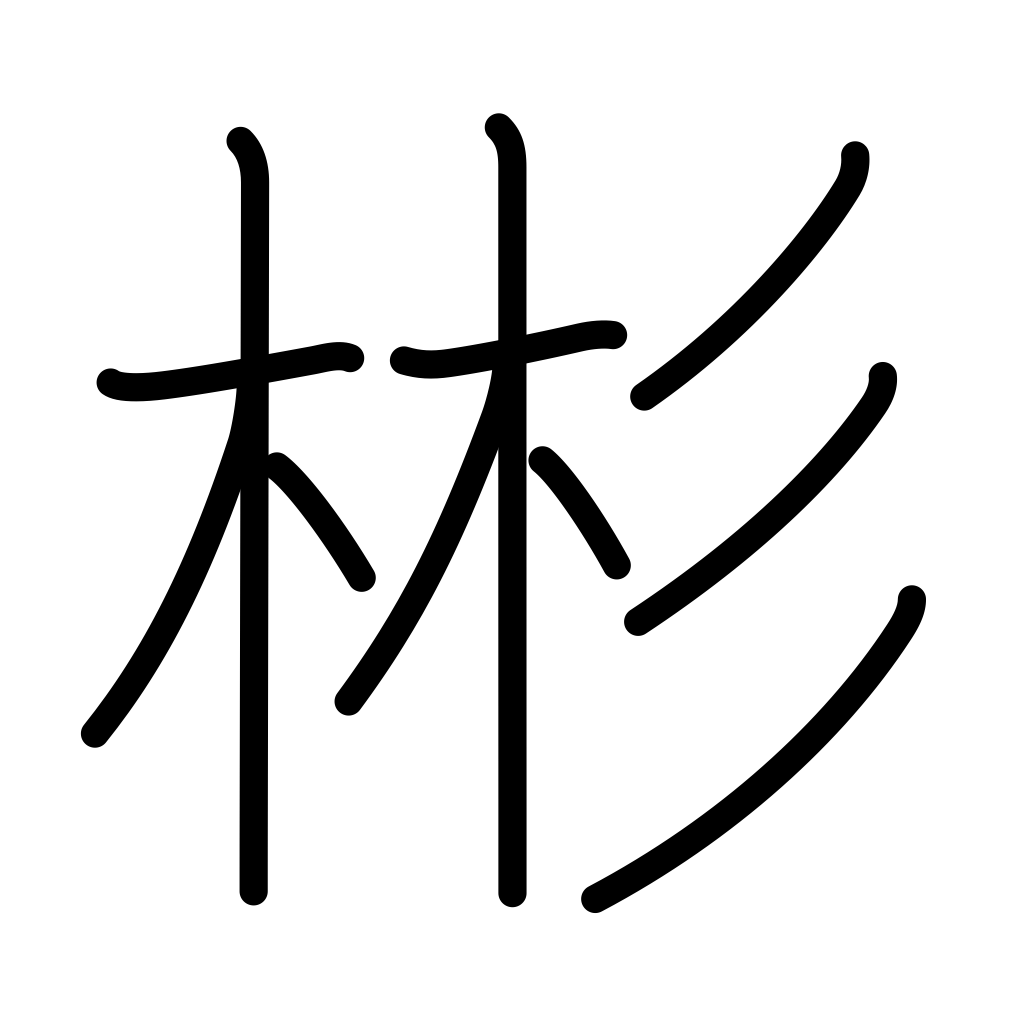
Meaning: refined, gentle